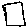
Label: square